Interaction volume radius: 5 \u00c5
Interaction volume height: 10 \u00c5
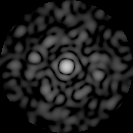
Disorder parameter: 0.8728